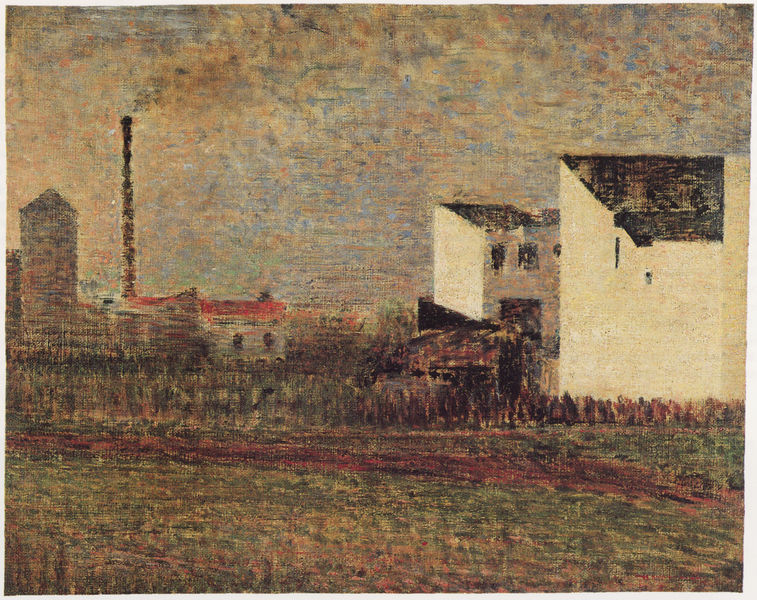
Titel: Banlieue
Künstler: Georges Pierre Seurat
Standort: Troyes
Institution: Musée d'Art Moderne
Schlagwörter: blau, dunkel, himmel, weiß, wolken, gelb, grün, impressionismus, landschaft, ocker, stadt, abend, braun, fenster, grau, hell, orange, schwarz, strasse, tür, dach, gebäude, gras, haus, rasen, rot, weg, wiese, wolke, beige, wand, lang, öl, erde, feld, gräser, häuser, natur, busch, büsche, flach, hütte, pastos, qualm, rauch, wege, figur, pflanze, pflanzen, england, arbeit, kamin, schornstein, turm, sommer, fassade, türen, pointilismus, acker, getreide, dorf, dächer, giebel, dunst, nebel, fabrik, schlot, industrie, dampf, monet, rauchen, tor, gestalt, stadtrand, türme, chwarz, rotbraun, ölskizze, seurat, signac, rauchwolke, esse, london, wess, weise, firma, bauten, industrielandschaft, pultdach, pissaro, rundturm, pointillisme, rauchwolken, furche, dachs, frabrik, fabrick, farbrikbauten, kapitalismus, pultdächer, weißdächer